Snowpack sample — Loveland Pass, Silver Plume, Colorado, USA (1/12/25, 11:40 AM MST)
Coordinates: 39.66, -105.88
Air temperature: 7 °F
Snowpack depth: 140 cm
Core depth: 10 cm
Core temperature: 41 °F
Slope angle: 11°, slope face: 30°
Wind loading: high
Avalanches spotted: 2
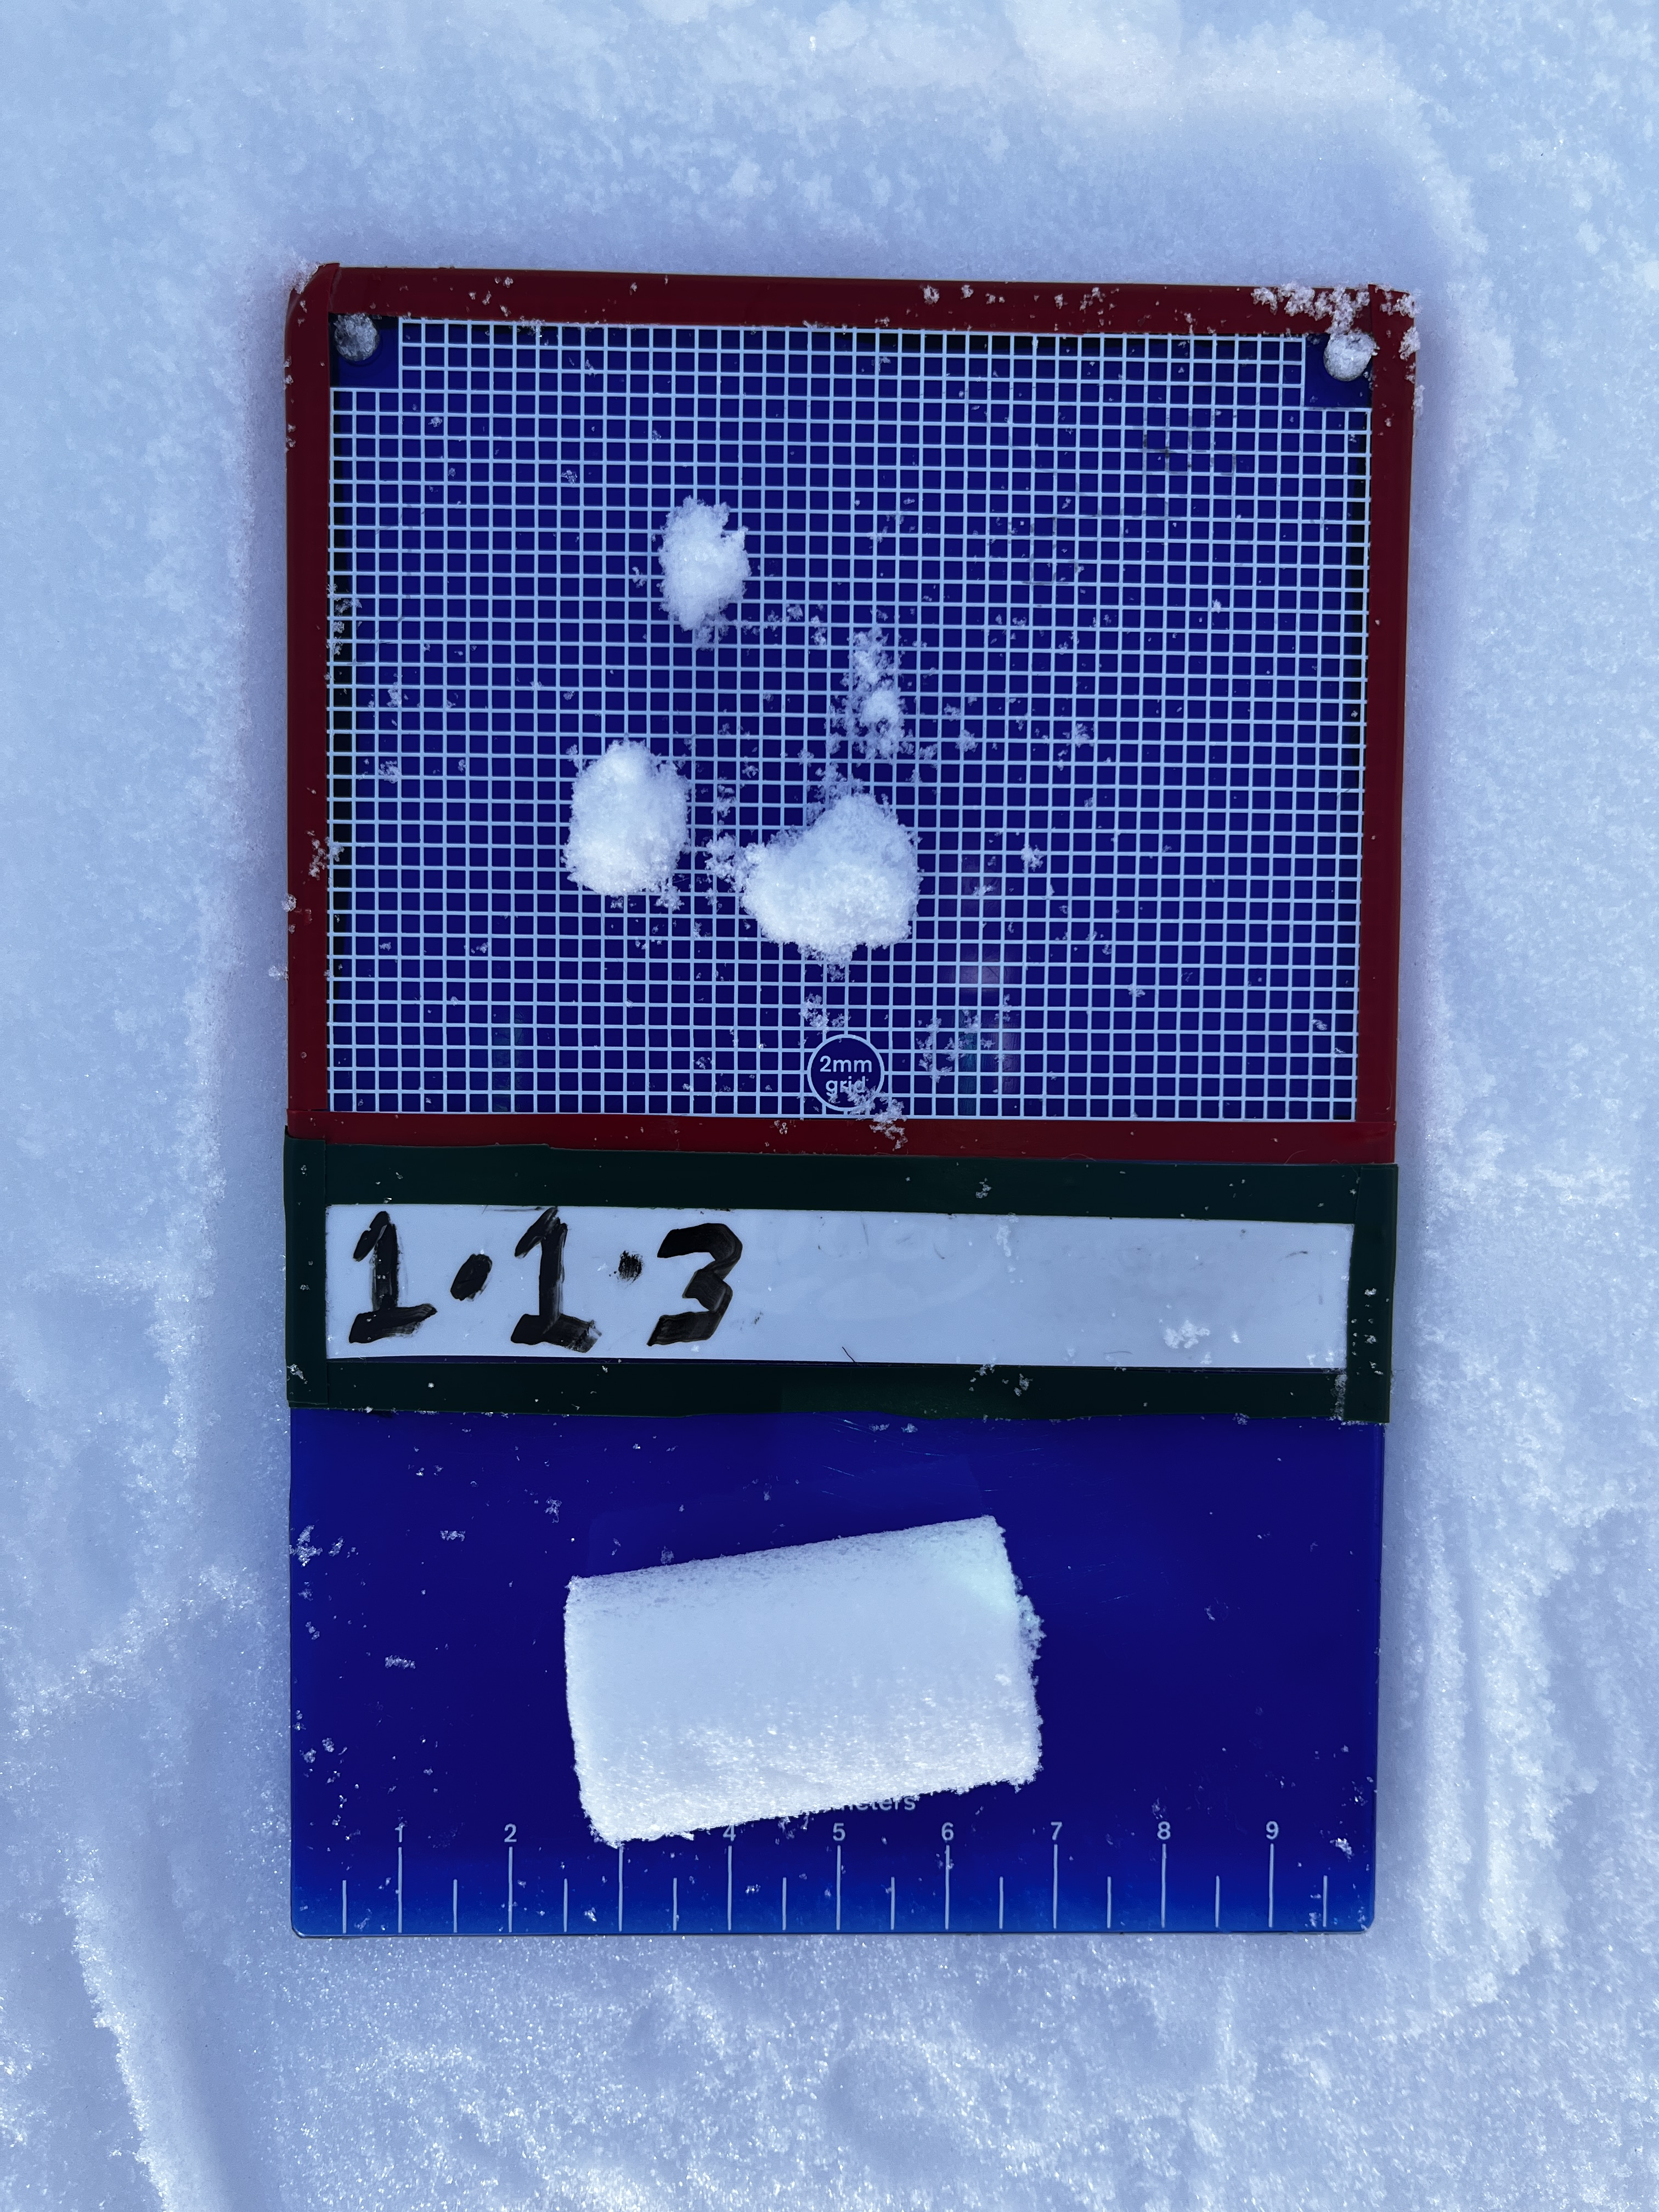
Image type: crystal_card
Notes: Pilot using slightly modified coring method that took too large segment for snow profile picturing, advised not to use in higher level models. Two avalanche on south face nearby, partially cloudy with light snow in the last 24 hours. Lots of wind loading on eastern features.